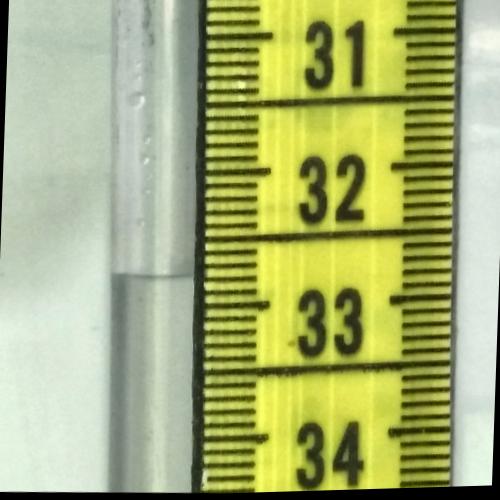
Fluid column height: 32.8 cm